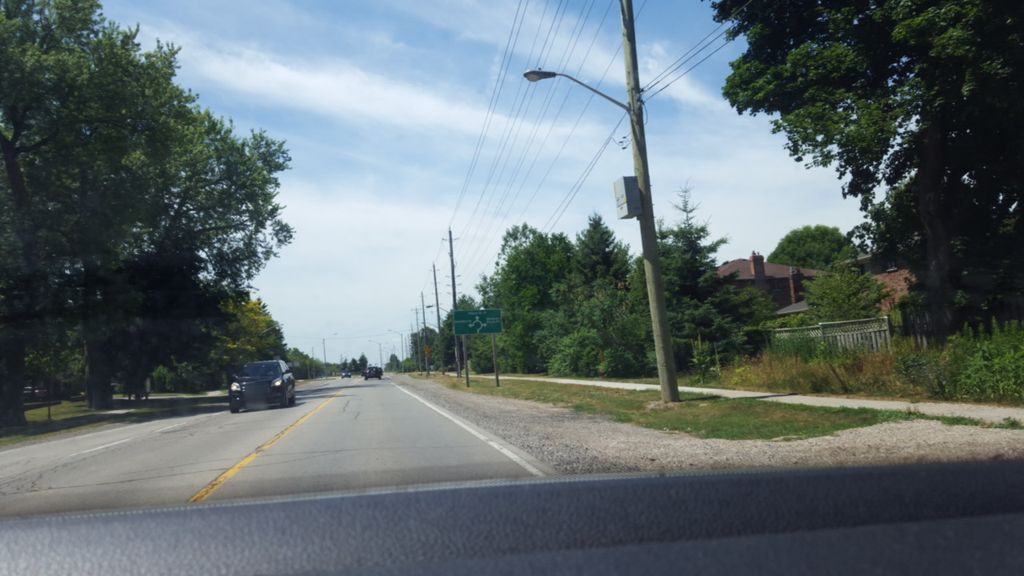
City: hamilton